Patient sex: F
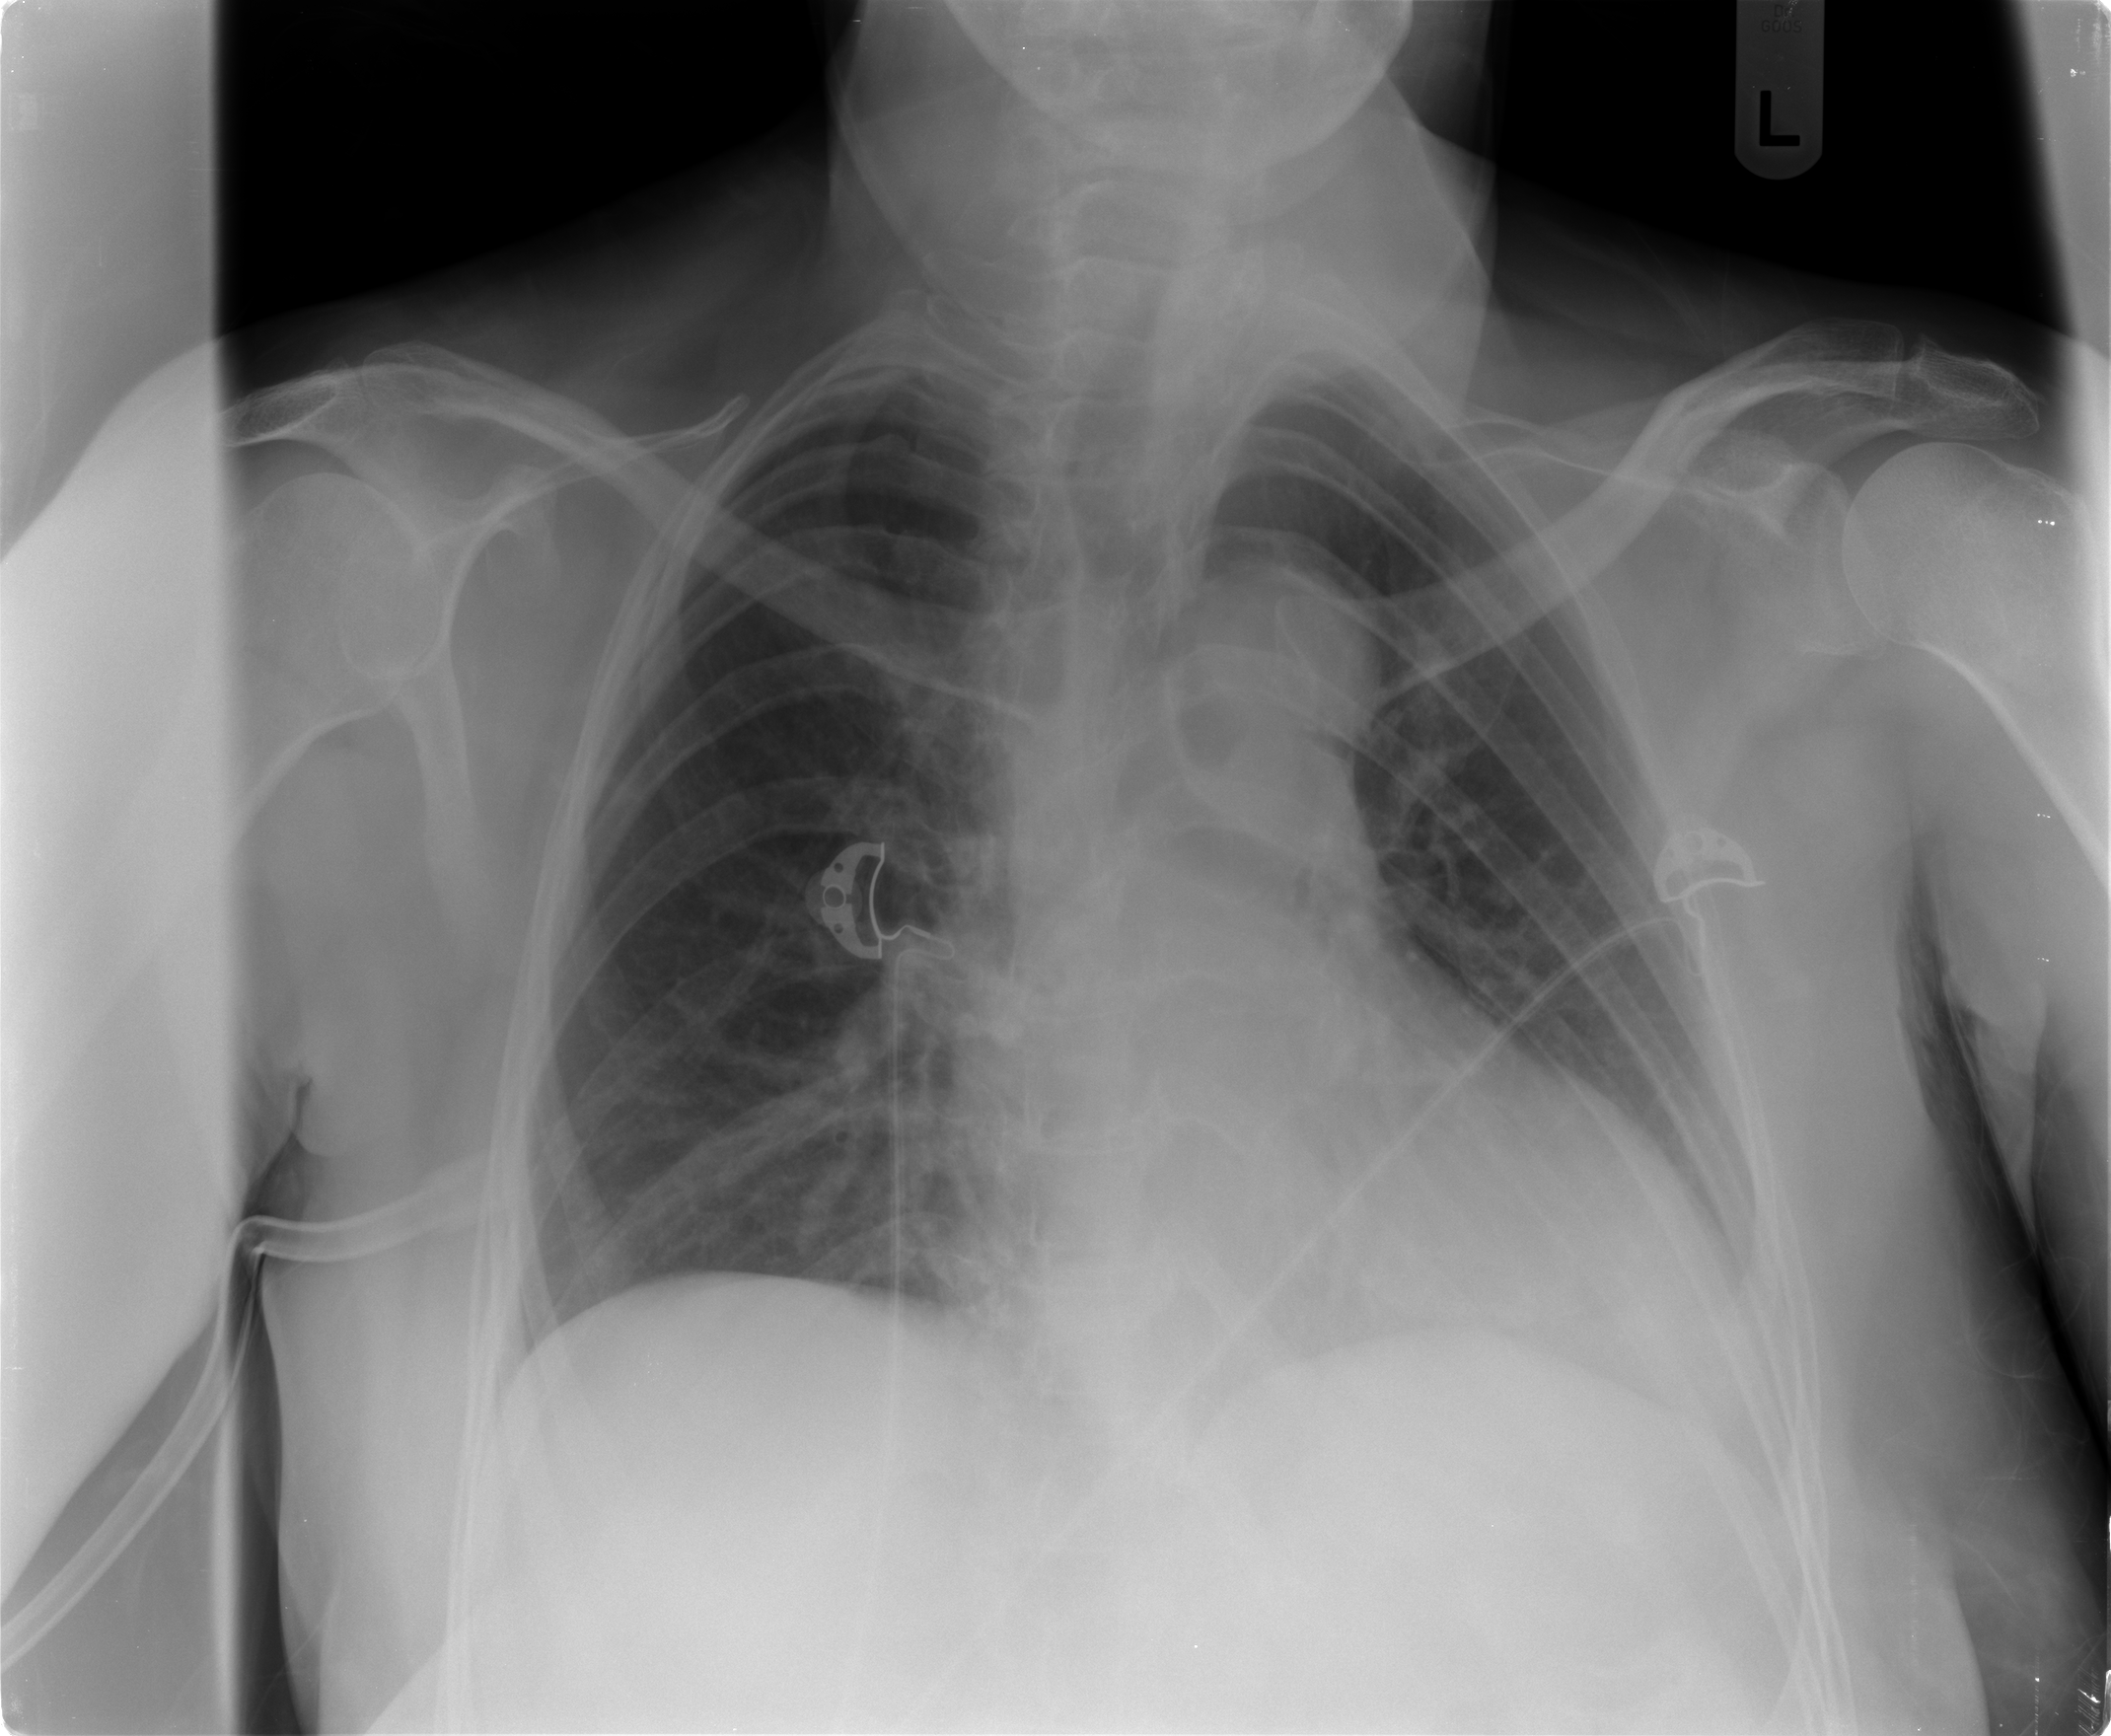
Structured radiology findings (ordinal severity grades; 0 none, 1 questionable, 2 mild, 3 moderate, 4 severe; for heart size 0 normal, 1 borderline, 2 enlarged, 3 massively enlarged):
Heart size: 1
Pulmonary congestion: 2
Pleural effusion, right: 0
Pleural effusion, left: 0
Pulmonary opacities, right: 0
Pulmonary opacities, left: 0
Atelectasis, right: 2
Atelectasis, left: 2